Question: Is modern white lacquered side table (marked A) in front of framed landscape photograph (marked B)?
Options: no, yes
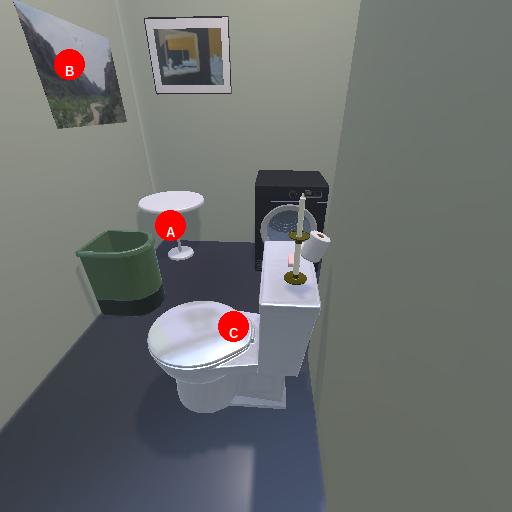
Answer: no